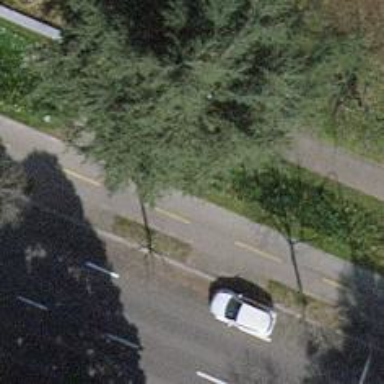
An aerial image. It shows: Avenue lined with trees.